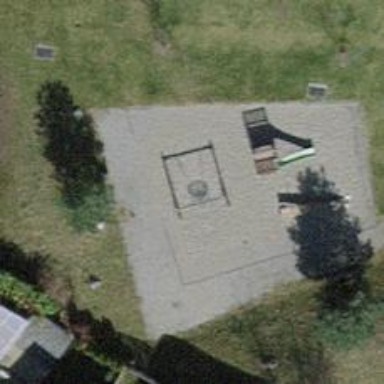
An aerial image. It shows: Playground with basket swing.